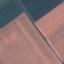
Land use / land cover class: AnnualCrop